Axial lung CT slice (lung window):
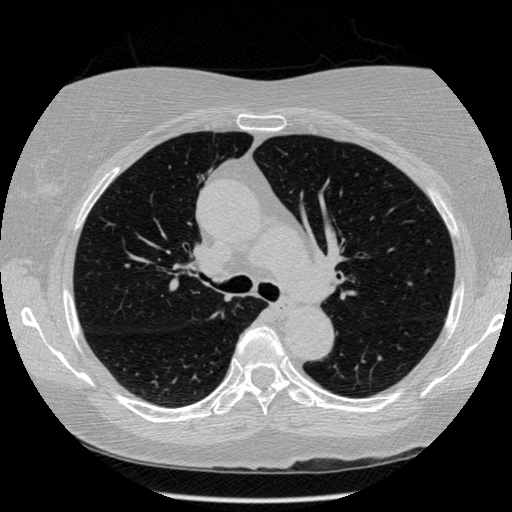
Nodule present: no